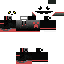
A female skeleton skin with dark skin, wearing brown helmet dressed in a red robe top and red pants, featuring a closed mouth.